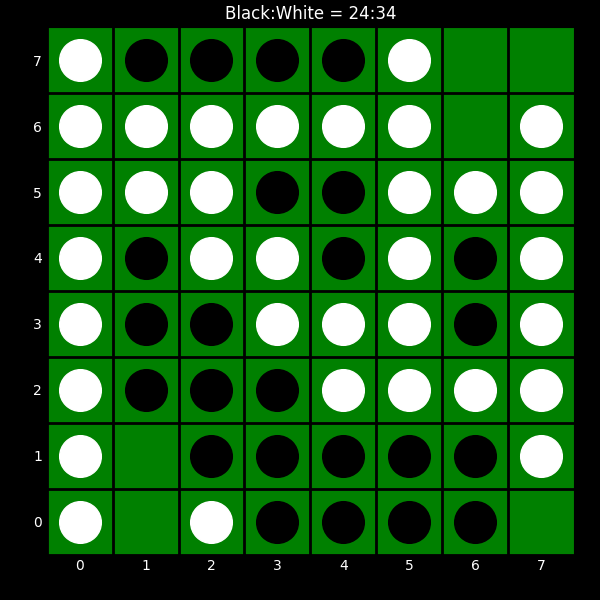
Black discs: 24
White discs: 34